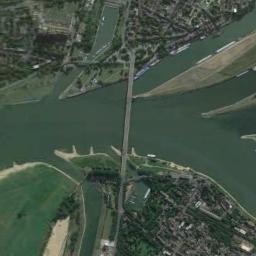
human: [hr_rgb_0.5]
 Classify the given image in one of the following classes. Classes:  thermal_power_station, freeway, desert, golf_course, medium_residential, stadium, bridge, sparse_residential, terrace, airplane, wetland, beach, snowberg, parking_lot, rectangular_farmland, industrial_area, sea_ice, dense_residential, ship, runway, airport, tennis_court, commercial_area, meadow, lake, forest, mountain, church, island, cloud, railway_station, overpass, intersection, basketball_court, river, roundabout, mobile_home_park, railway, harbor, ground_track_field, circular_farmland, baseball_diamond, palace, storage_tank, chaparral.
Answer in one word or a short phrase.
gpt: bridge